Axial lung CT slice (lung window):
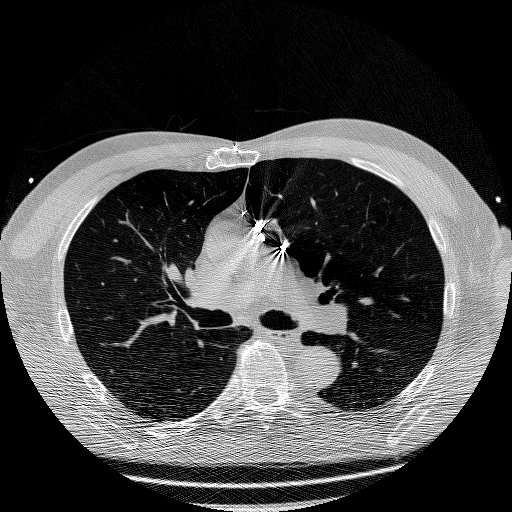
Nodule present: no